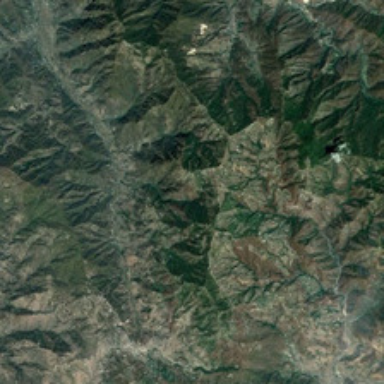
It is a piece of green mountain .